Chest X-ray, PA view. Patient: 48 years old, sex F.
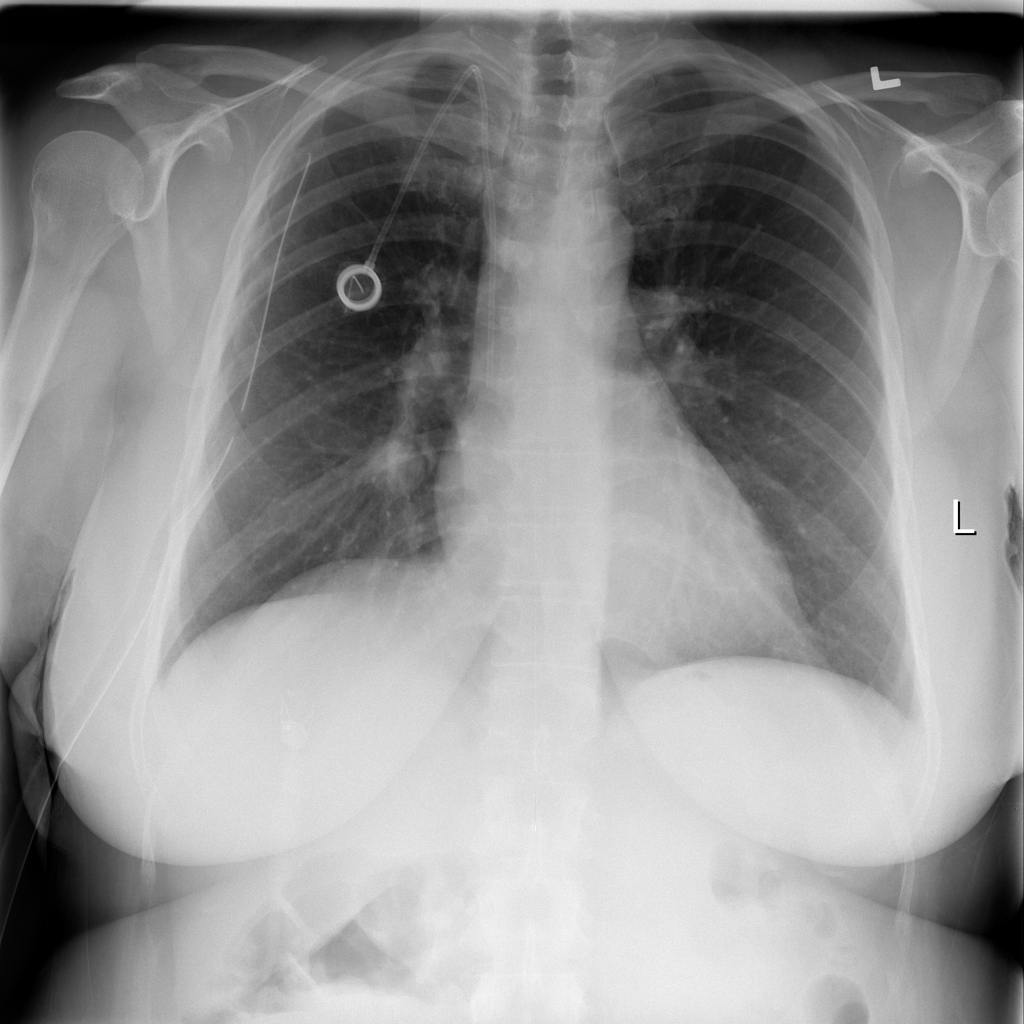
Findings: Mass